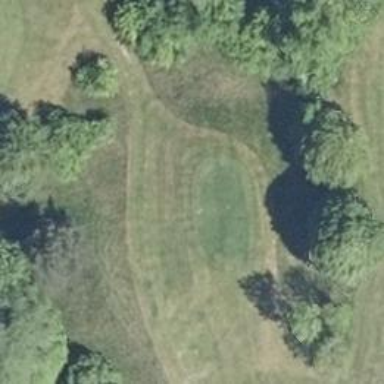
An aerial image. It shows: Golf tee.